Breast ultrasound image
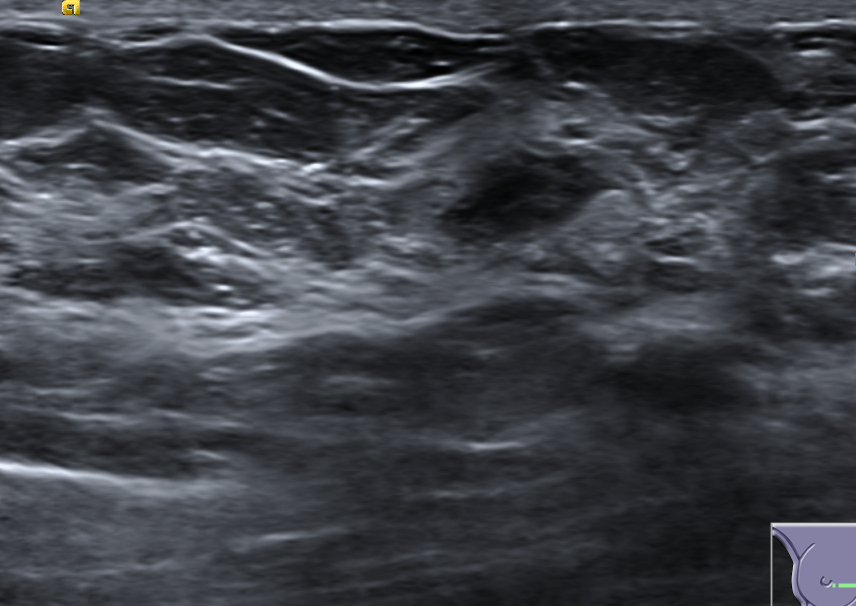
Diagnosis: normal